Question: I'm getting a harmony error when trying to run Koa.
Here is the error after I ran my mocha tests, I get this error at the end:
'''
MacBook-Pro$ mocha test
...projects/search-api/node_modules/koa/lib/application.js:179
function *respond(next) {
^
SyntaxError: Unexpected token *
at exports.runInThisContext (vm.js:73:16)
at Module._compile (module.js:443:25)
at Object.Module._extensions..js (module.js:478:10)
at Module.load (module.js:355:32)
at Function.Module._load (module.js:310:12)
'''

Here's my
'''
'use strict';
var supertestKoa = require('supertest-koa-agent');
var app = module.exports = require('koa')(),
port = process.env.PORT || 3000;
supertestKoa(app);
app.listen(port, function(){
console.log('Koa app is listening on port' + port);
});
'''
Let me know if you need anything else from me to help troubleshoot this.
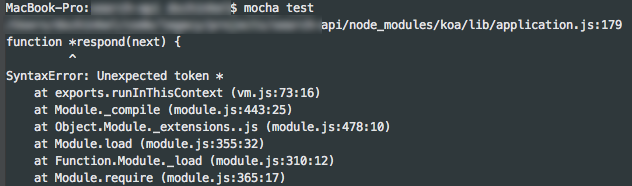
Answer: It's failing on the generator 'function*' syntax. Here are a few options to get around this:
- 'node --harmony path/to/mocha'- - <URL>